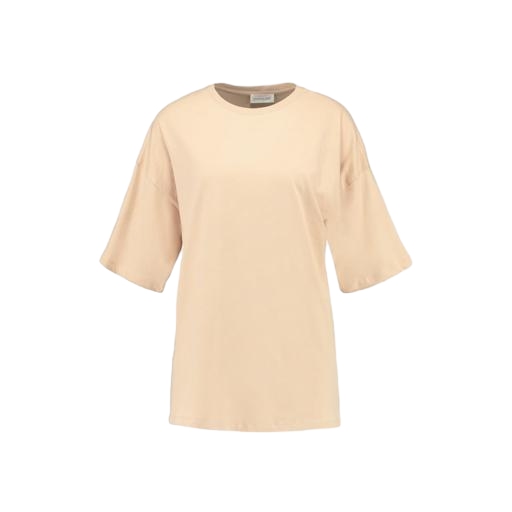
beige tshirt, beige t-shirt, beige colored tee, white background